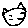
Label: cat